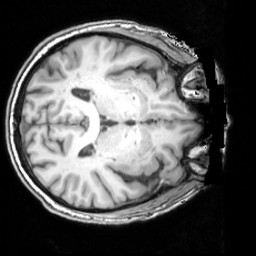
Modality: T1w
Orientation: axial
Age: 67
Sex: male
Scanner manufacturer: siemens
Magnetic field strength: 3 T
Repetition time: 1.62 s
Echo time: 0.003 s